Question: I have a detail view in a story board. I want to load another Nib in that view when a certain condition is met. But when I do, the auto layout its all screwed you.
I am trying to display the UIView above the UIWebView like an overlay view. I want the UIView to have the same ratio of the device with a maximum height of 400 between the top and bottom layout guide.
Here is the code I used to load the Nib:
'''
- (void)viewDidLoad
{
[super viewDidLoad];
[self.navigationController.navigationBar setTintColor:[UIColor whiteColor]];
// Do any additional setup after loading the view, typically from a nib.
UINib *s = [UINib nibWithNibName:@"Square1" bundle:nil];
NSArray *array = [s instantiateWithOwner:self options:nil];
StopView *stopView = (StopView *)[array objectAtIndex:0];
[stopView setTranslatesAutoresizingMaskIntoConstraints:NO];
[self.view addSubview:stopView];
id topGuide = self.topLayoutGuide;
id bottomGuide = self.bottomLayoutGuide;
UIWebView *webView = self.detailWebView;
NSDictionary *views = NSDictionaryOfVariableBindings(stopView, topGuide, bottomGuide, webView);
// this is here to stop the auto layout from reporting that the guides has
// ambiguous layout
[self.view addConstraints:[NSLayoutConstraint constraintsWithVisualFormat:@"H:|[topGuide]|" options:0 metrics:nil views:views]];
[self.view addConstraints:[NSLayoutConstraint constraintsWithVisualFormat:@"H:|[bottomGuide]|" options:0 metrics:nil views:views]];
// center the stop view in the super view, both lines below are needed
[self.view addConstraints:[NSLayoutConstraint constraintsWithVisualFormat:@"|-(>=12)-[stopView(<=400)]-(>=12)-|"
options: 0
metrics:nil
views:views]];
// set the height to a ratio of the width
NSLayoutConstraint *con2 = [NSLayoutConstraint constraintWithItem:stopView
attribute:NSLayoutAttributeWidth
relatedBy:0 toItem:stopView
attribute:NSLayoutAttributeHeight
multiplier:0.66667f constant:0];
[self.view addConstraint:con2];
// center the Stop View X,Y with the super view
[self.view addConstraint:[NSLayoutConstraint constraintWithItem:stopView
attribute:NSLayoutAttributeCenterX
relatedBy:NSLayoutRelationEqual
toItem:self.view
attribute:NSLayoutAttributeCenterX
multiplier:1.0f constant:0]];
[self.view addConstraint:[NSLayoutConstraint constraintWithItem:stopView
attribute:NSLayoutAttributeCenterY
relatedBy:NSLayoutRelationEqual
toItem:self.view
attribute:NSLayoutAttributeCenterY
multiplier:1.0f constant:0]];
NSLog(@"Calling configureView from viewDidLoad");
[self configureView];
}
'''
Here are some screen shots:

As you can see in the third screen shot, my background is not showing. And you can see the from the UILabel that placed at the top in design mode.
What am I doing incorrectly?
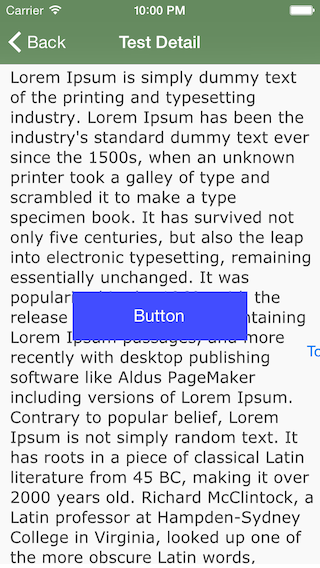
Answer: For a vertical constraint, you need to put a "V:" in front of the string. To get a view to be 400 max, but be as big as it can given the top and bottom spacing constraints for a smaller screen, you need to use the priority of the constraint,
'''
[self.view addConstraints:[NSLayoutConstraint constraintsWithVisualFormat:@"V:|-(>=12)-[stopView(==400@900)]-(>=12)-|"
options: 0
metrics:nil
views:views]];
'''
The system will try to make the height of stopView as close to 400 as possible while maintaining a spacing of at least 12 to the top and bottom.